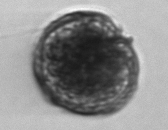
Label: Alexandrium_catenella